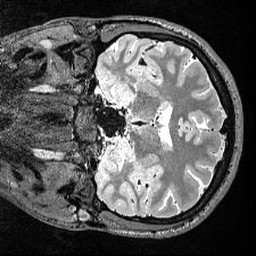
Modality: T2w
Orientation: coronal
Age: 24
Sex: male